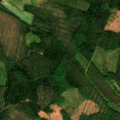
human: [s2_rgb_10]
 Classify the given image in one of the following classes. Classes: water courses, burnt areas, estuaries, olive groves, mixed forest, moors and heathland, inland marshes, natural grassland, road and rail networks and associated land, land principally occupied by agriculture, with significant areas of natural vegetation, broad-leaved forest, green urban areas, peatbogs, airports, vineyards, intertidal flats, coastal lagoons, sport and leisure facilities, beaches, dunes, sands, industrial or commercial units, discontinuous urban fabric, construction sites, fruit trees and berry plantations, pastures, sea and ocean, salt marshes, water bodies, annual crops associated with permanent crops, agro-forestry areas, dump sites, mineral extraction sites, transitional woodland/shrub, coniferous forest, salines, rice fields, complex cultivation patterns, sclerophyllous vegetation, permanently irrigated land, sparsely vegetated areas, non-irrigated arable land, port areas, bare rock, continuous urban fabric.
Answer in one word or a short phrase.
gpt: coniferous forest, mixed forest, transitional woodland/shrub